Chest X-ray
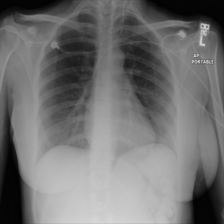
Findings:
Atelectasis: negative
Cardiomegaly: negative
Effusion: negative
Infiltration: negative
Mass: negative
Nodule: negative
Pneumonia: negative
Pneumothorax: negative
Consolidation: negative
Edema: negative
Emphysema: negative
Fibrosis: negative
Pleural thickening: negative
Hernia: negative